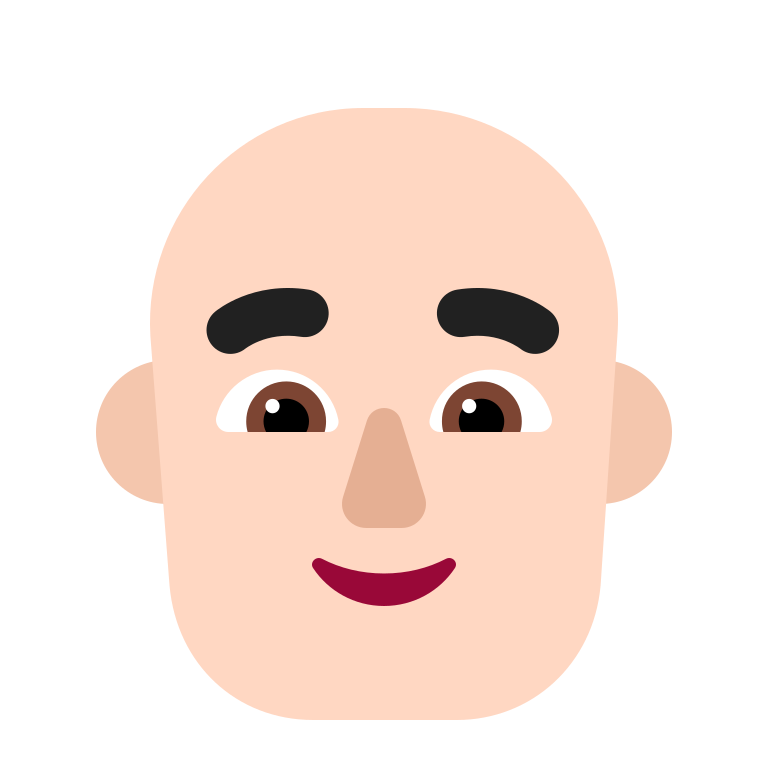
man bald flat light